Field crop: maize
Growth stage: 1
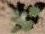
Species: chenopodium